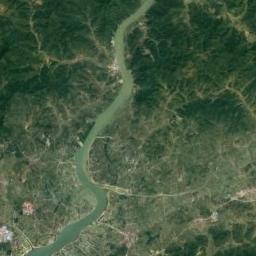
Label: river